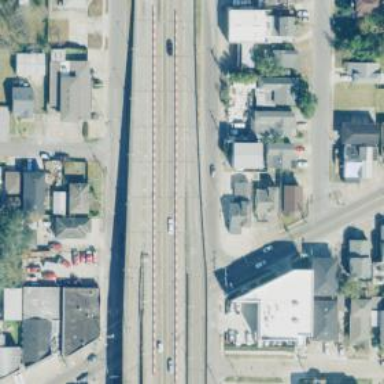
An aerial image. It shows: Trunk_link highway on bridge.